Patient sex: M
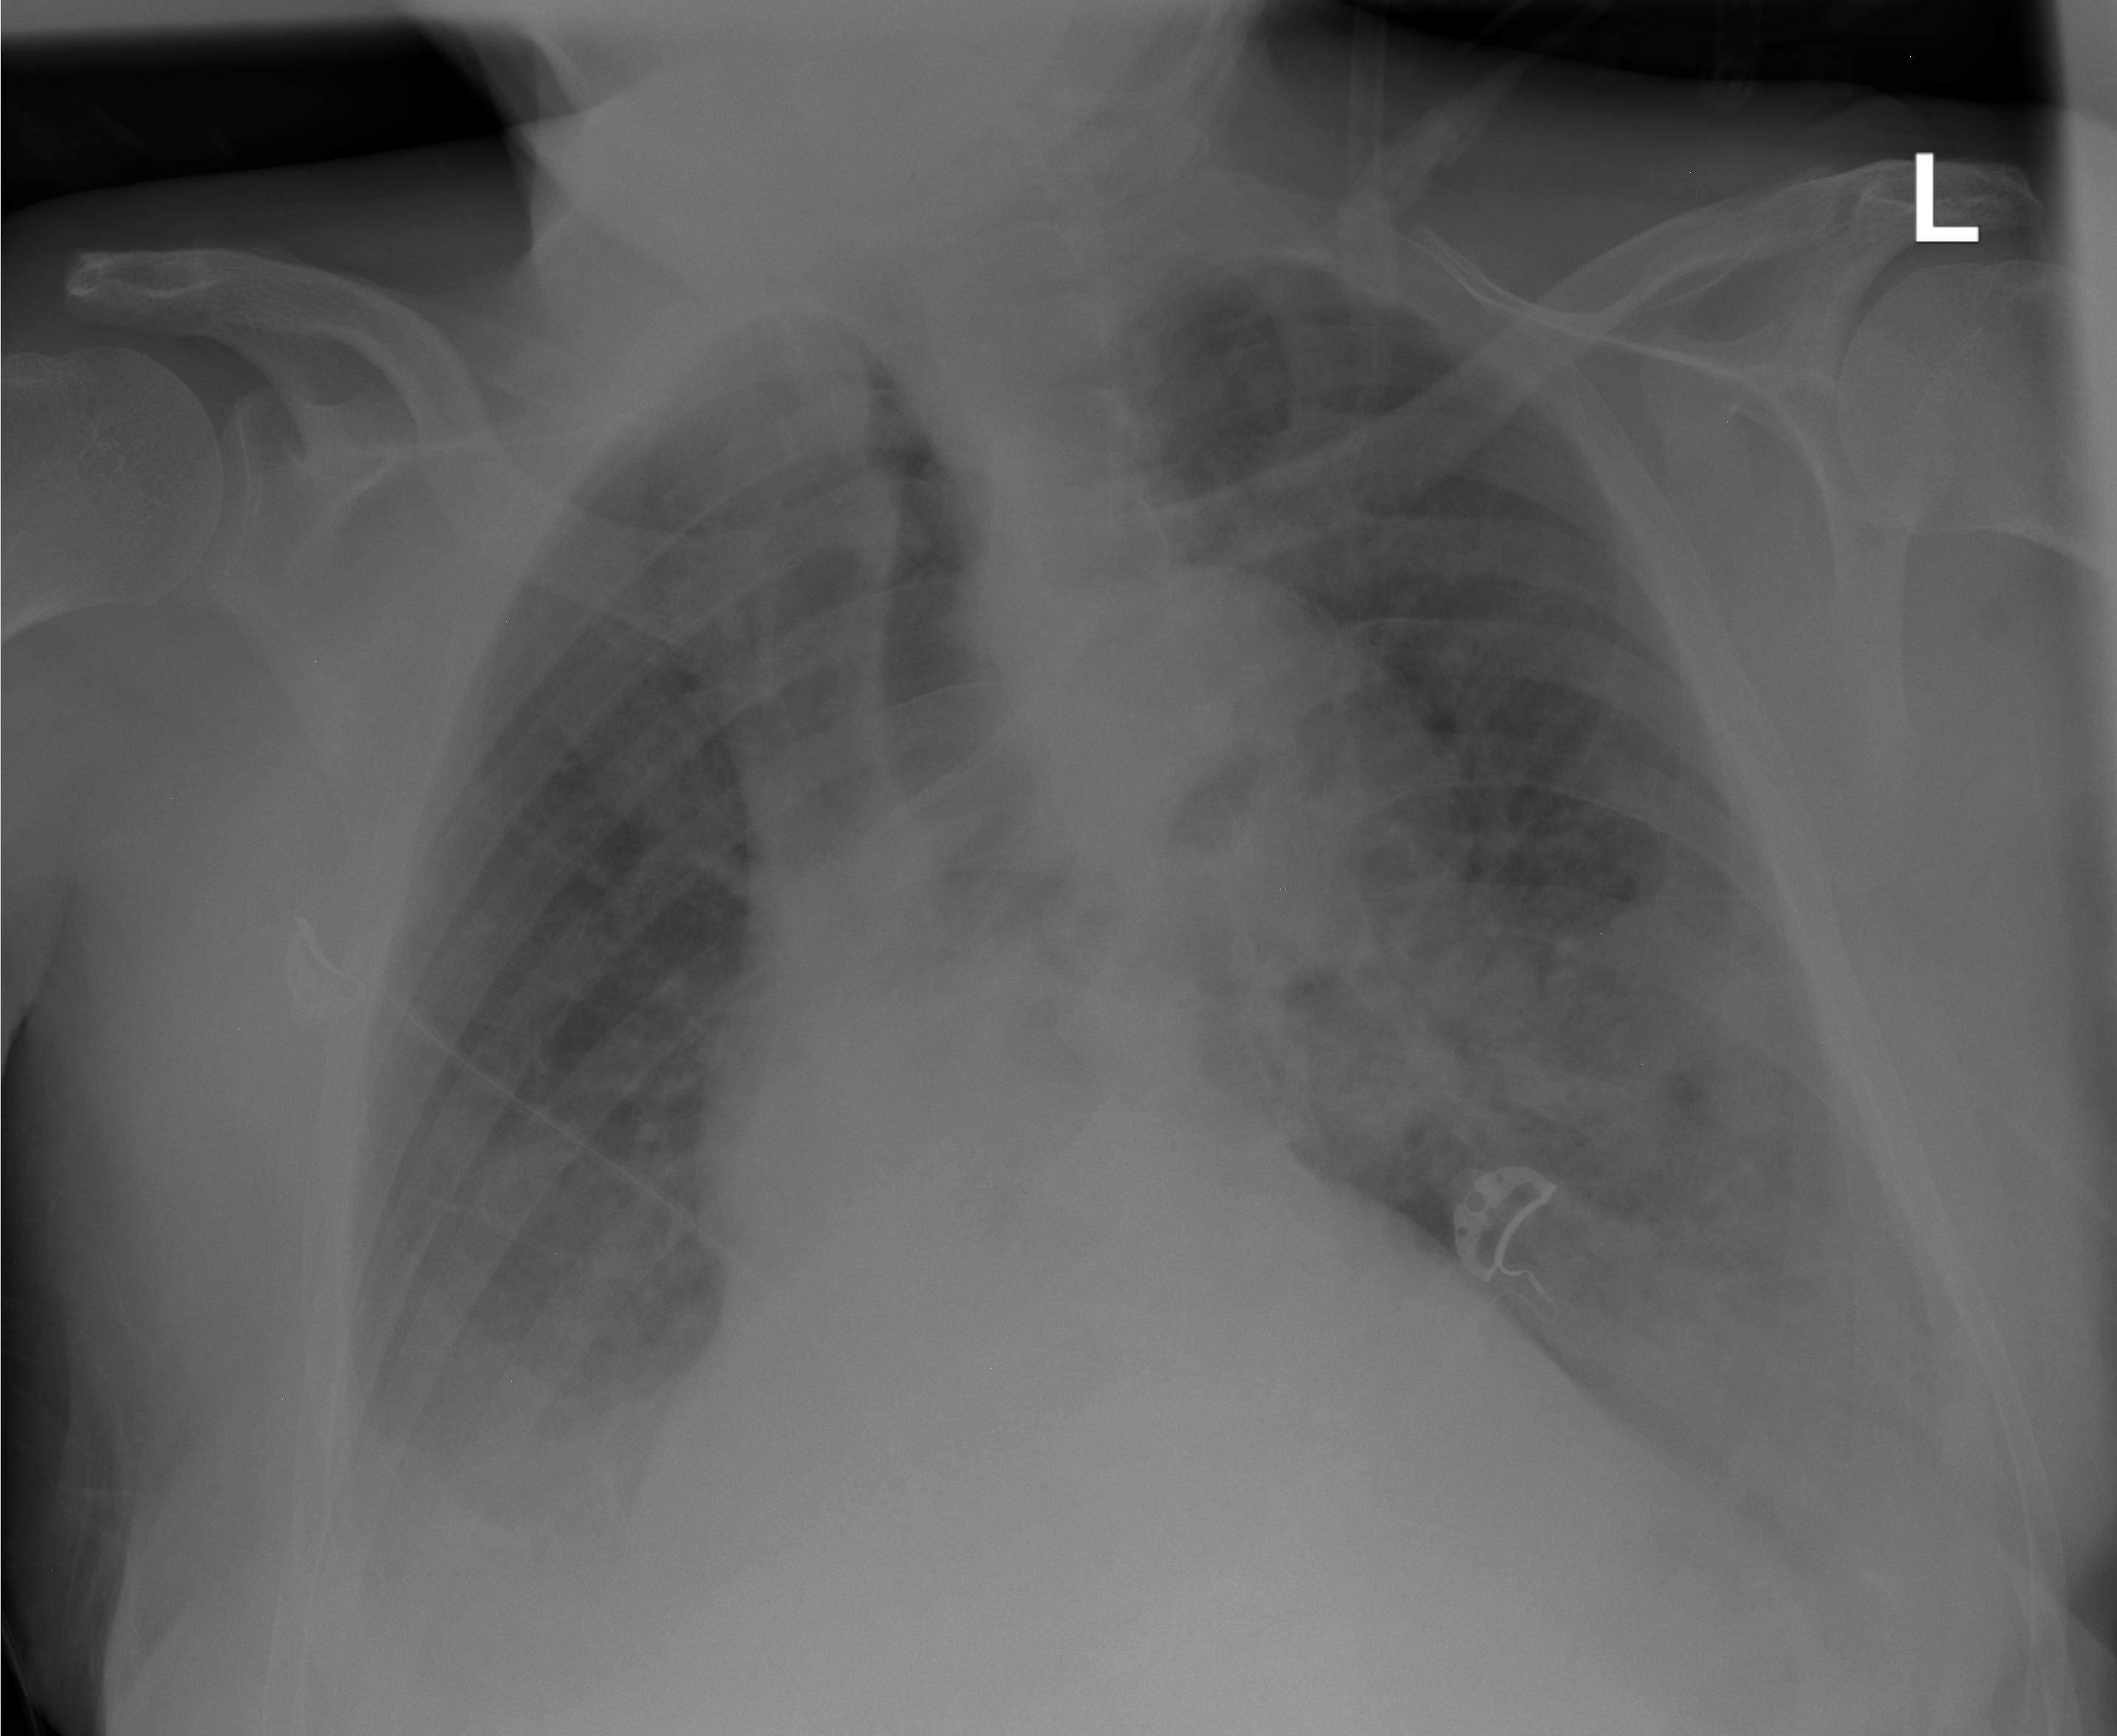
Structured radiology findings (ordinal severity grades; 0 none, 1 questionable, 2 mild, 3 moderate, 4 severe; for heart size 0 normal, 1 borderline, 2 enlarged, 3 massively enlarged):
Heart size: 2
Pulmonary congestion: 2
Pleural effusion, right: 3
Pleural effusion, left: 3
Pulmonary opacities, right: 0
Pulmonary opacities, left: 0
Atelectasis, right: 2
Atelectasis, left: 2